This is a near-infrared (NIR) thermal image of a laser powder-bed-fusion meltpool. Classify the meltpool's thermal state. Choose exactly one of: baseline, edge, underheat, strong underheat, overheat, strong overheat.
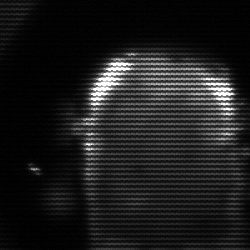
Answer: baseline